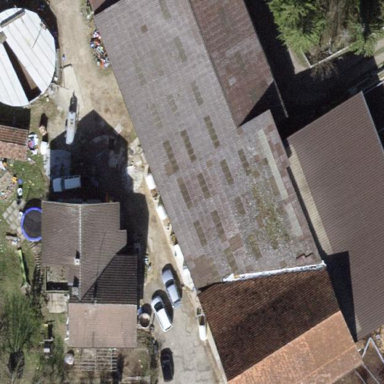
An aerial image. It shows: Farmyard in rural farm setting.